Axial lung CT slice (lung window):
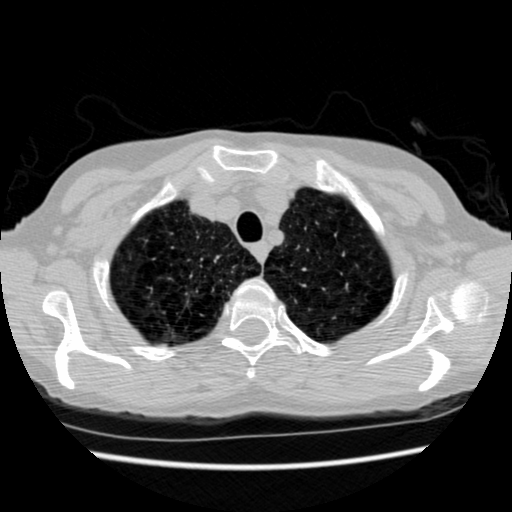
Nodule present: no